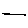
Label: line